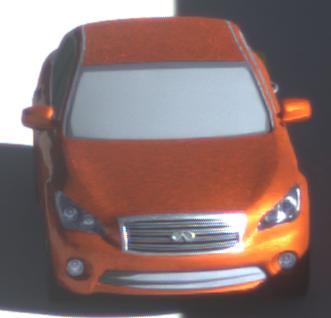
Make: Infiniti
Model: M 37
Detailed model: M (Y51)
Model produced from: 2010/10
Model produced until: 2013/11
Doors: 4
Color: orange
Road condition: dry road
Daytime: morning or afternoon
Contrast: high contrast